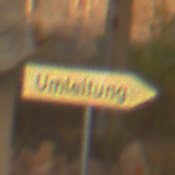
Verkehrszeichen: UmleitungswegweiserRechtsweisend
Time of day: SunriseSunset
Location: Roofed (Suburban)
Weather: Clear
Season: NotSpecified
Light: Natural